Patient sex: F
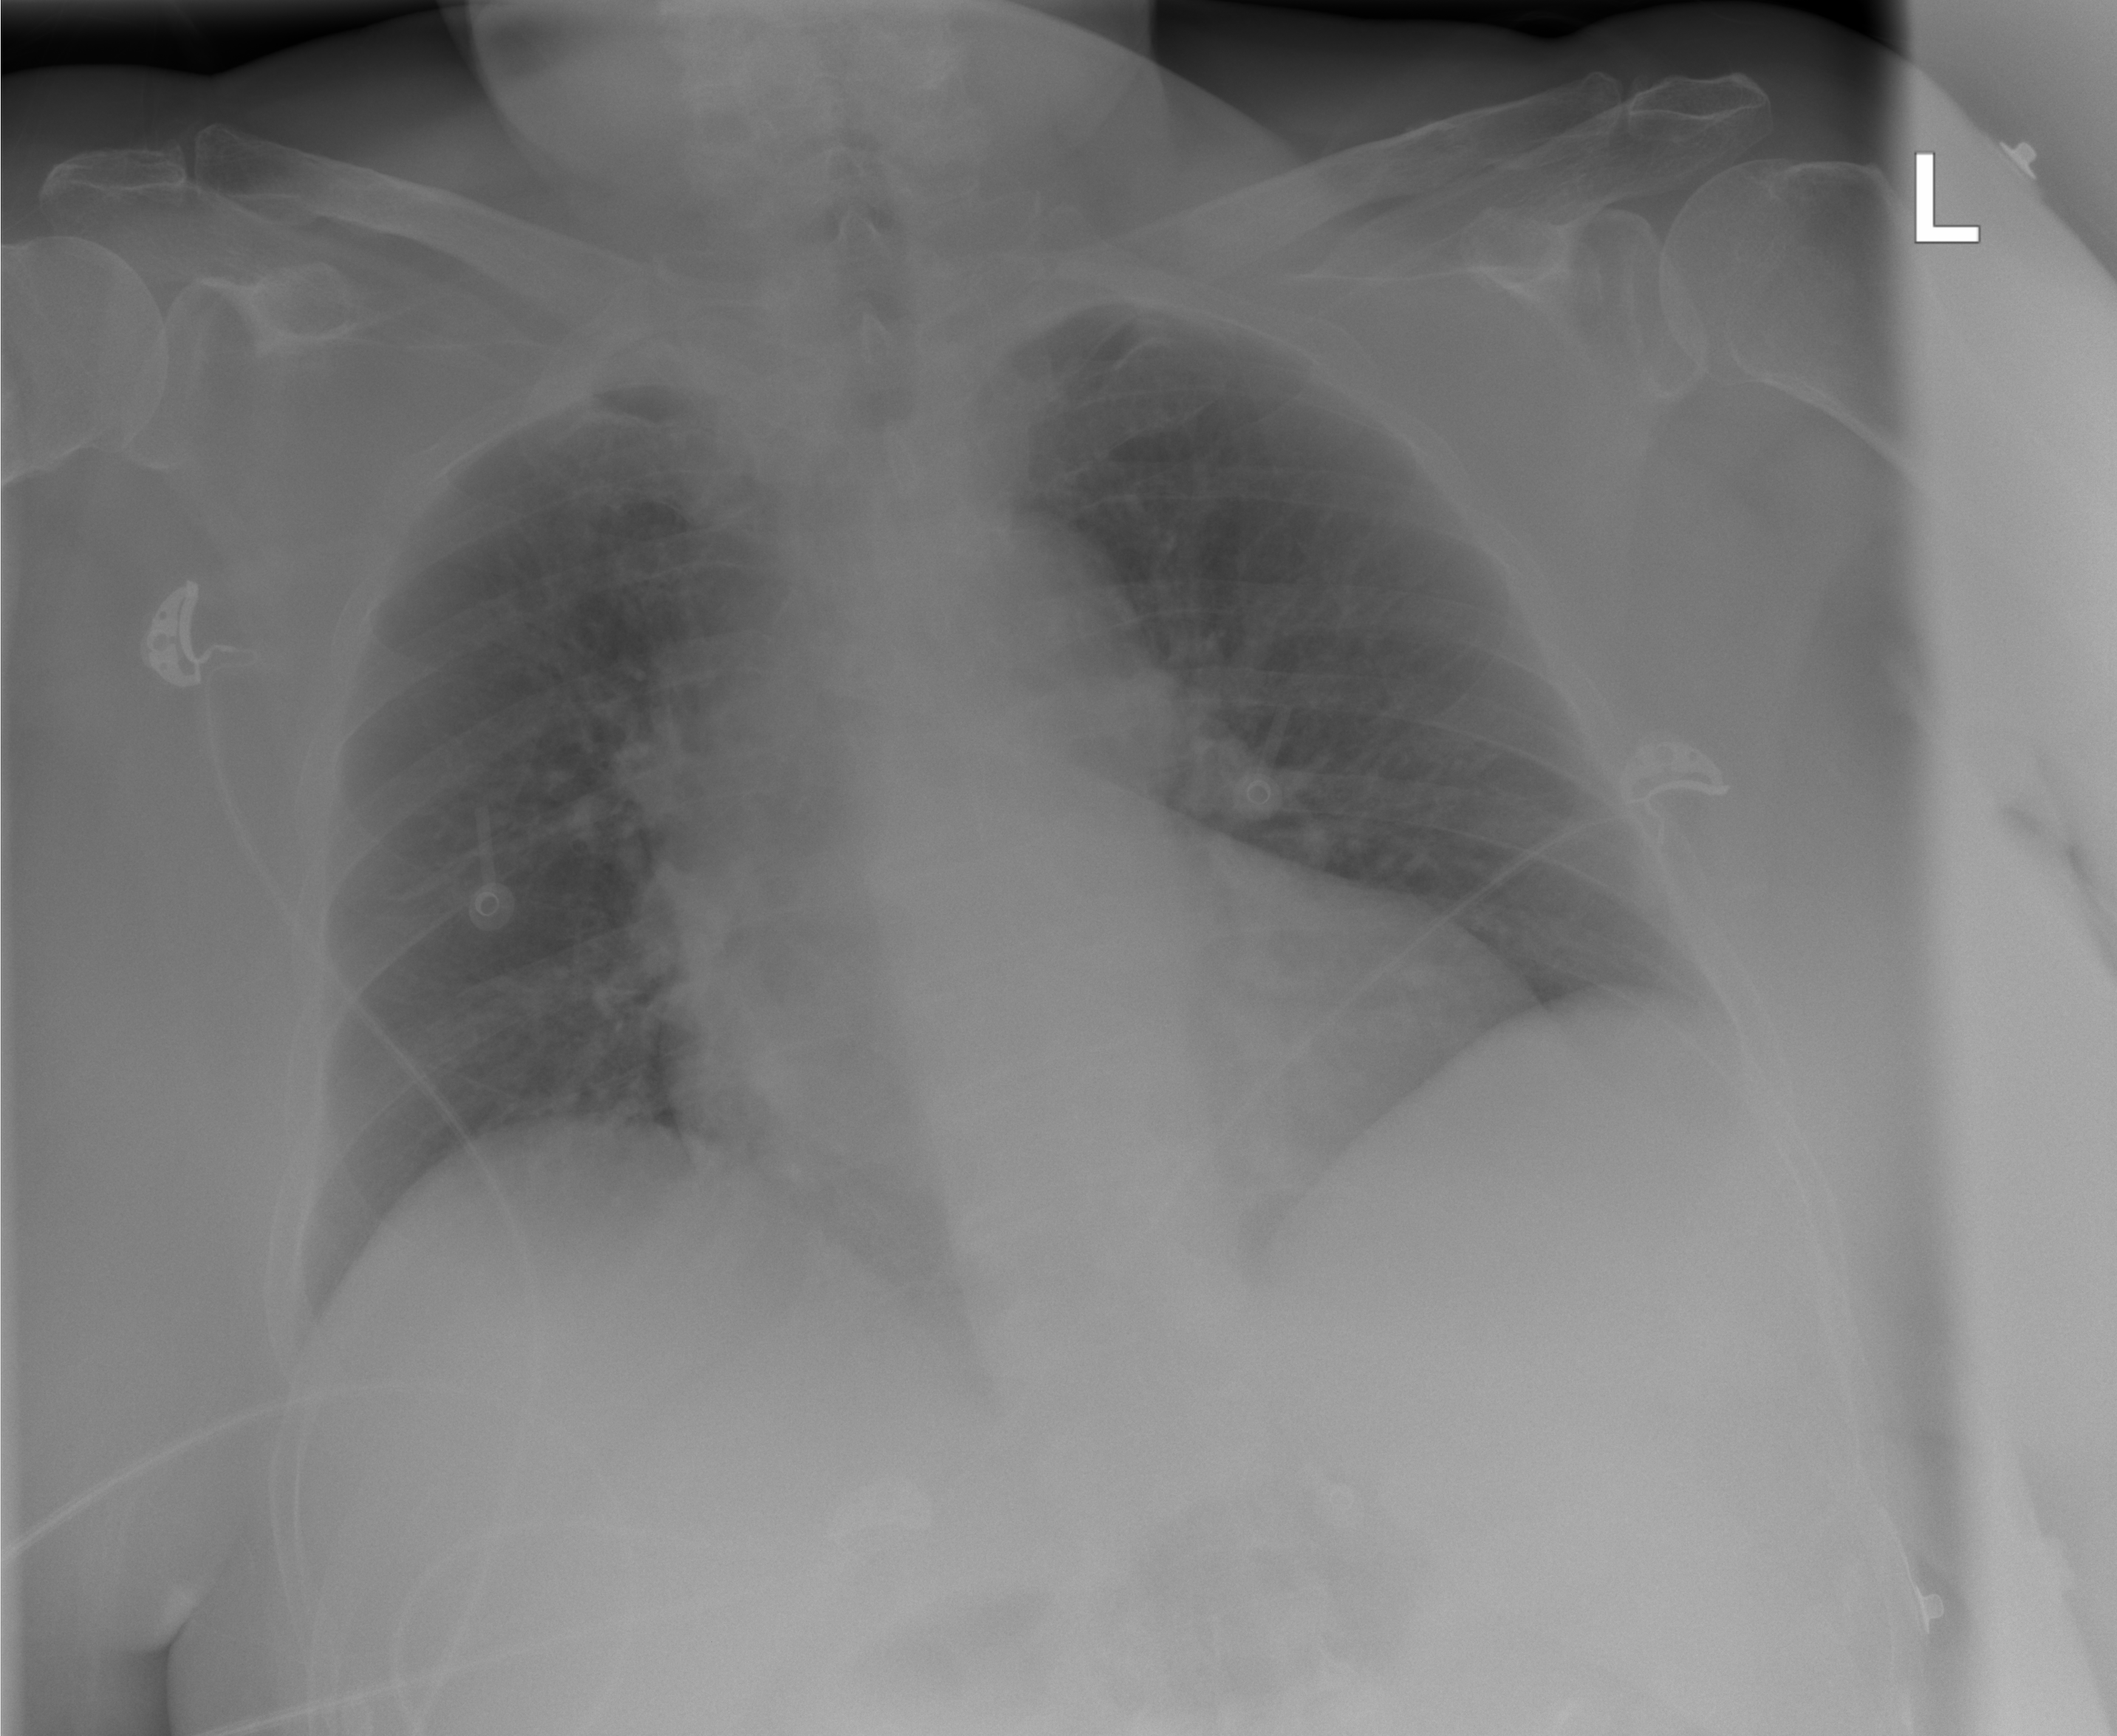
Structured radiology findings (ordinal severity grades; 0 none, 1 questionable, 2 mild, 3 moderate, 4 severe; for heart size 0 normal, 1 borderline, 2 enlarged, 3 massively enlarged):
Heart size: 0
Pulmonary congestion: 1
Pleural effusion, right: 0
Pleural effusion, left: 0
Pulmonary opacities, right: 0
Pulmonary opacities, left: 0
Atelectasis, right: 0
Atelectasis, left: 0